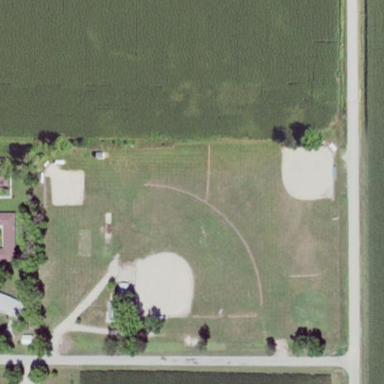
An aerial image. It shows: Baseball pitch for leisure land.